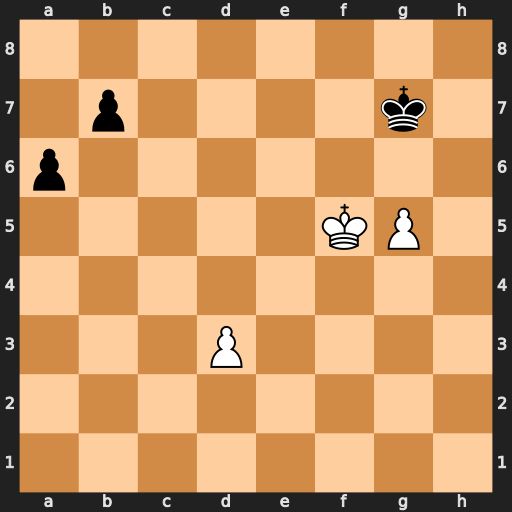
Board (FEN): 8/1p4k1/p7/5KP1/8/3P4/8/8
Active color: w
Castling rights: -
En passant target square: -
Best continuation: d4 a5 d5 a4 d6 a3 d7 a2 d8=Q